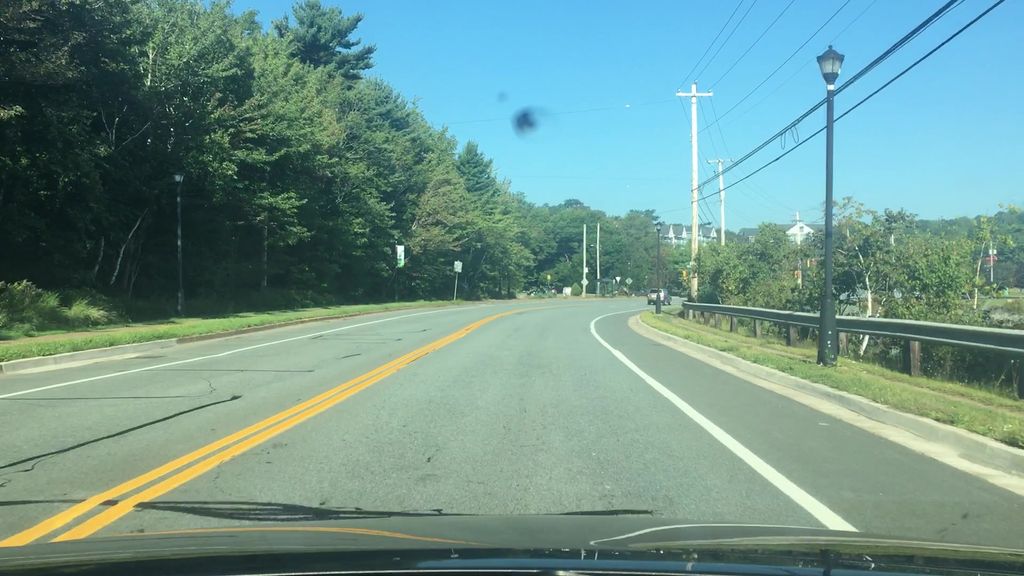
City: halifax